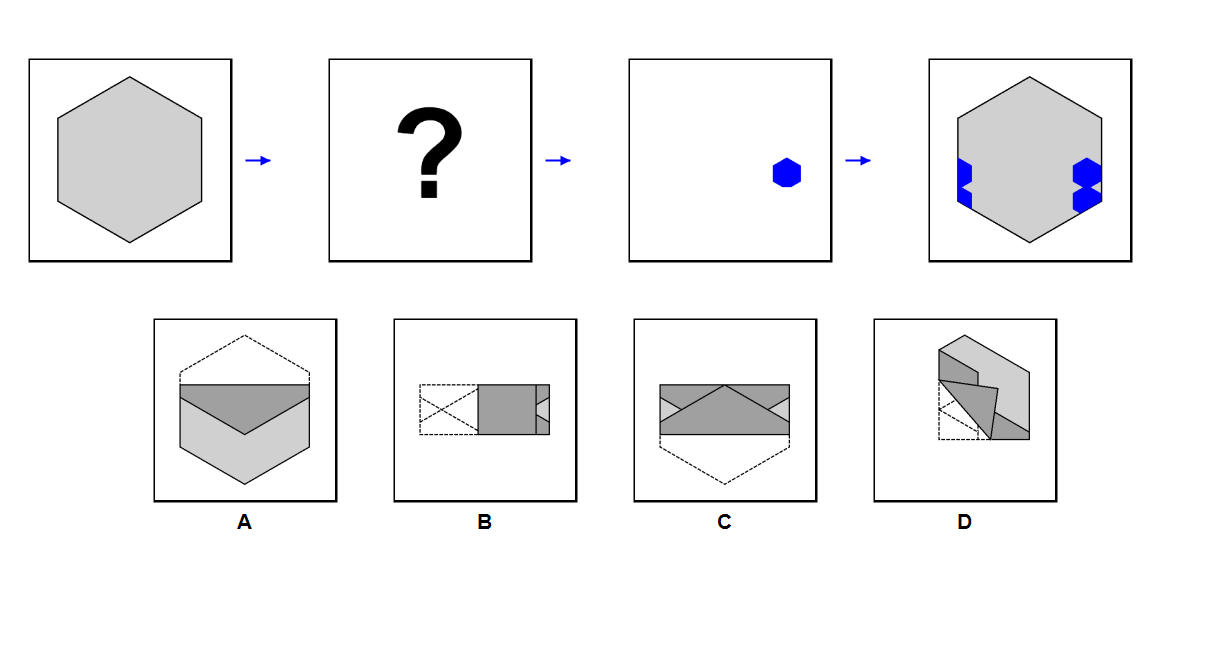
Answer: D